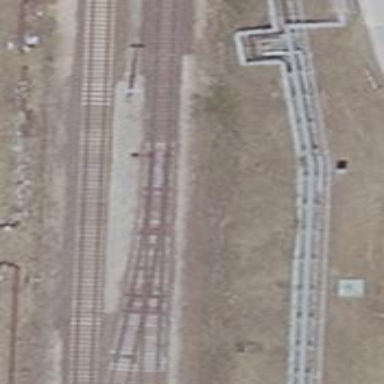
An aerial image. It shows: Railway switch.